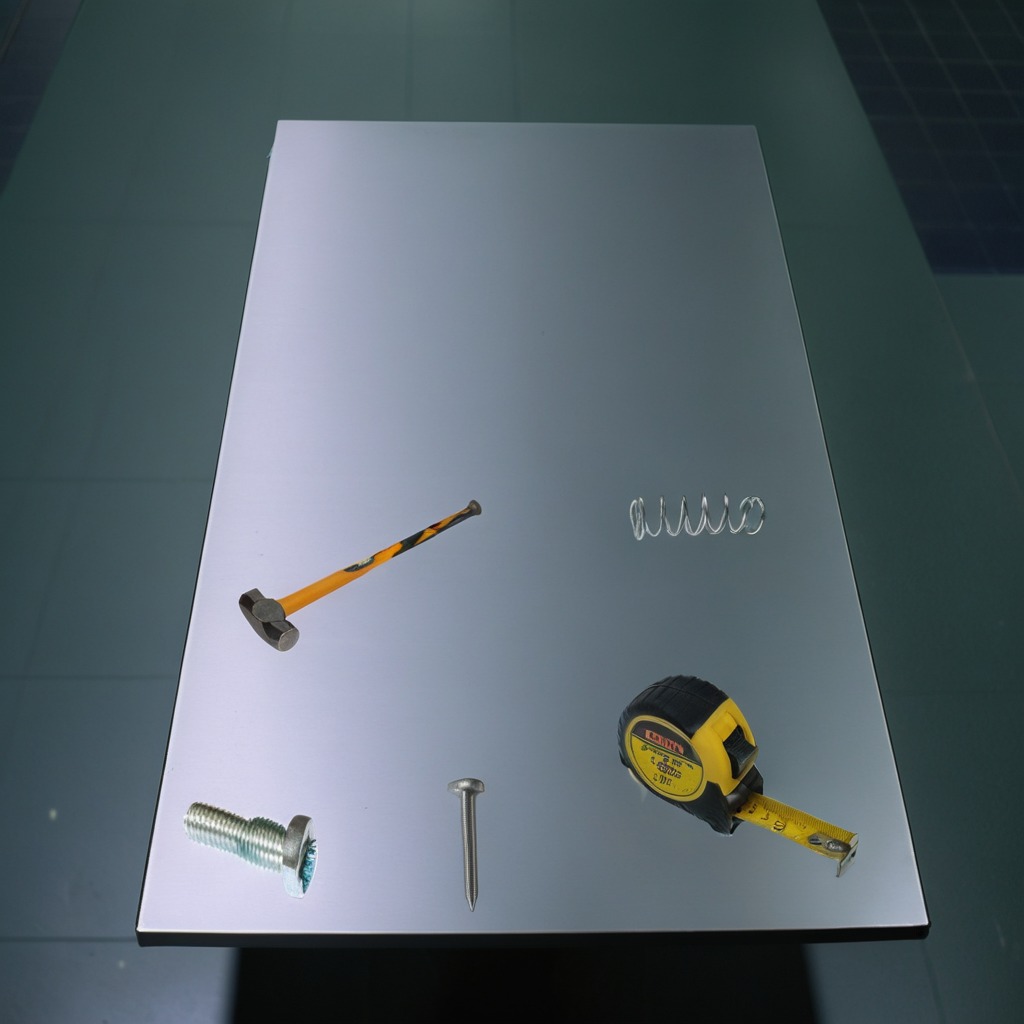
A hammer, a measuring tape, an iron nail, a metal machine screw, and a coiled metal spring are lying on the clean empty table in a railway signal maintenance room.